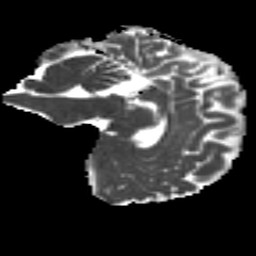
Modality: MD
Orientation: sagittal
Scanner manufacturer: siemens
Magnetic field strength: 3 T
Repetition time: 4.16 s
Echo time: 0.0806 s